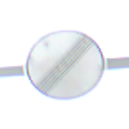
Verkehrszeichen: EndeSaemtlicherBegrenzungen
Umgebung: Outdoor, Nature
Tageszeit: MorningAfternoon
Wetter: Clear
Licht: Natural
Jahreszeit: NotSpecified
Kontrast: HighContrast